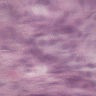
Metastatic tissue present: yes